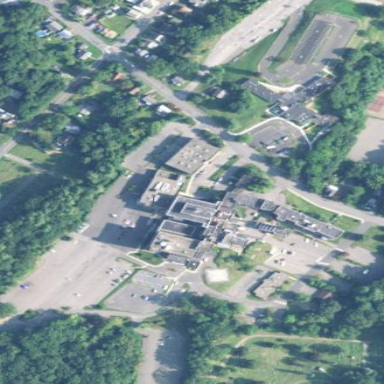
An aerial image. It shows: Healthcare facility identified as hospital.